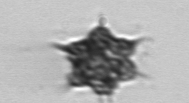
Label: Dictyocha